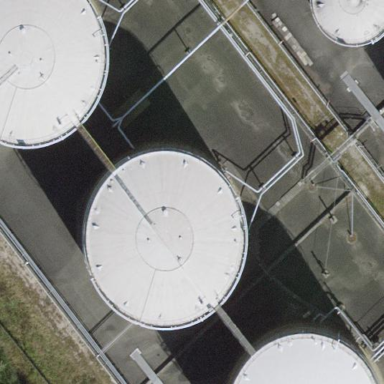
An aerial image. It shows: Building with storage tank.